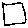
Label: square